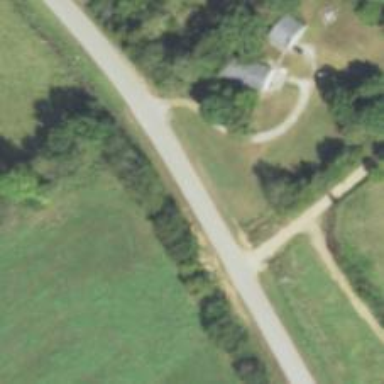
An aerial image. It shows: Tertiary road.